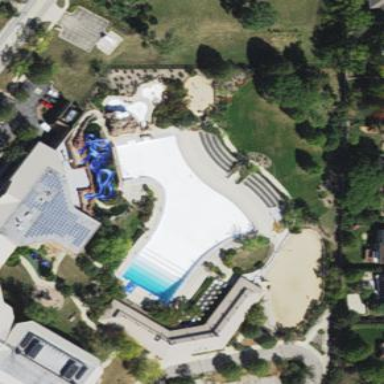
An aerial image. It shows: Outdoor swimming pool located on leisure land.